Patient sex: M
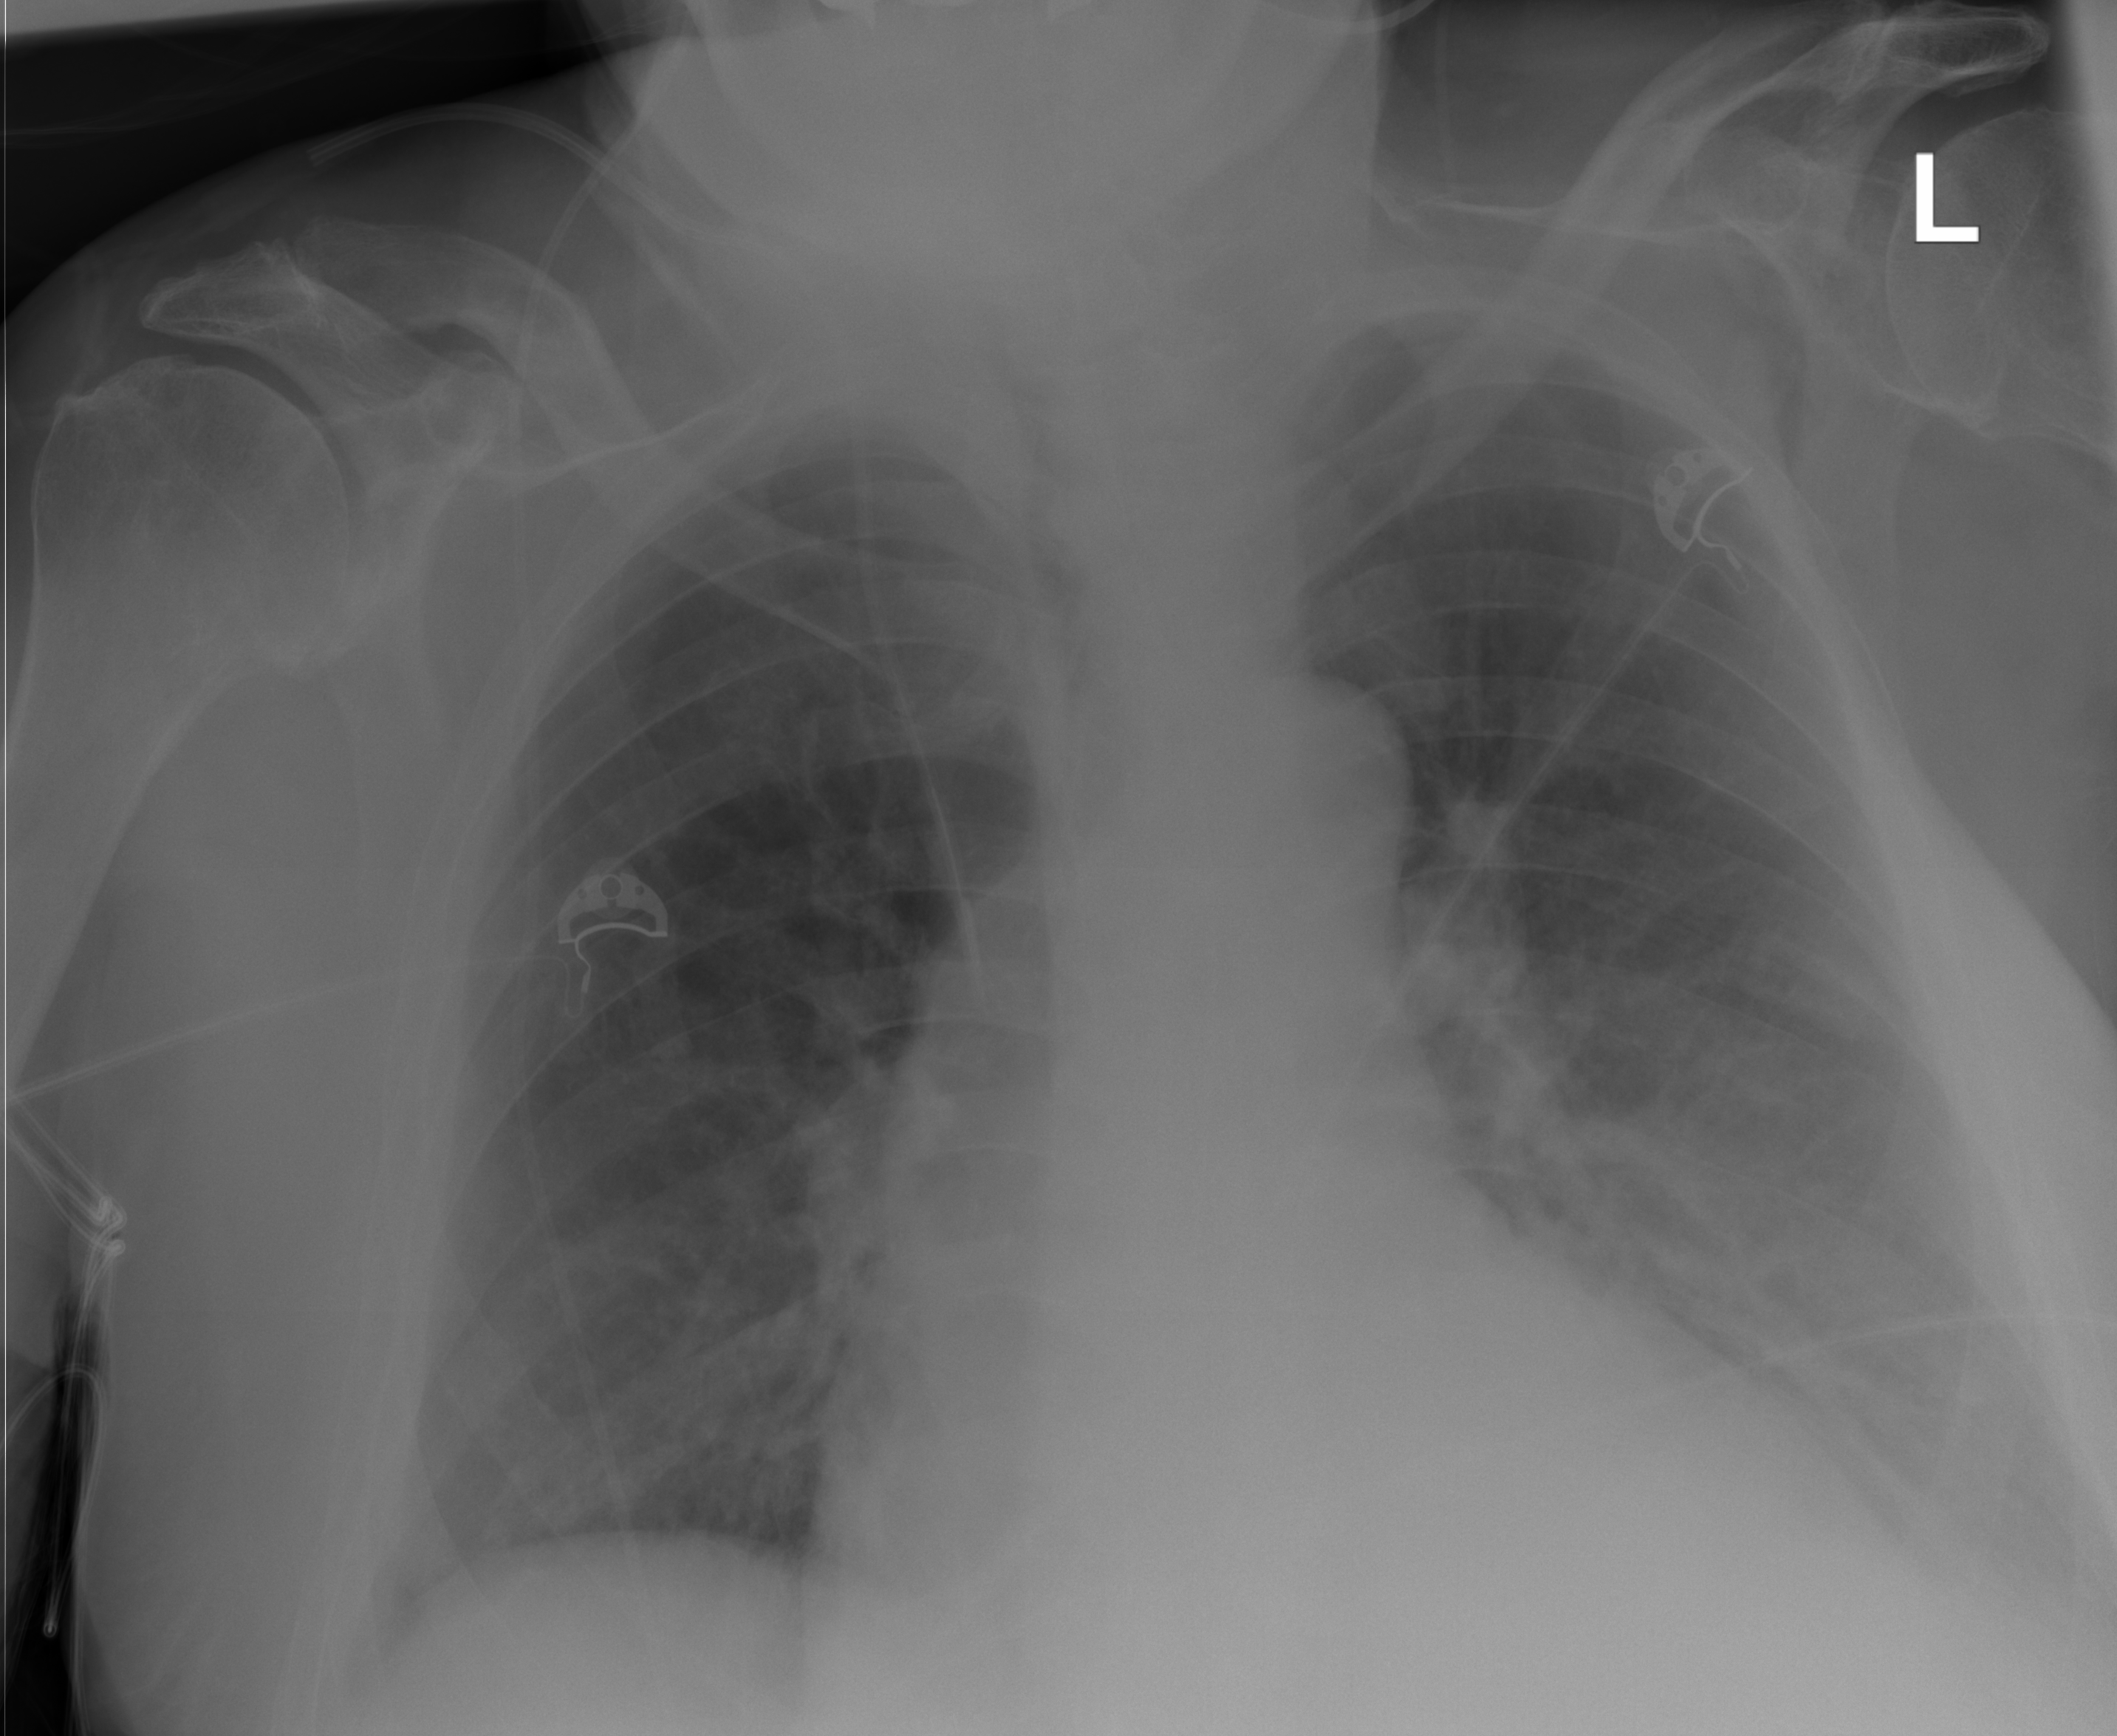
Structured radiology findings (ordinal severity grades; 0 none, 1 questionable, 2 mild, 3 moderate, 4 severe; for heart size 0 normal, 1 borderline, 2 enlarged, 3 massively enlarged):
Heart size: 2
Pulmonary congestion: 2
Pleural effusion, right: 0
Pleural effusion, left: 2
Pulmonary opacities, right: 0
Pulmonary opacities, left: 0
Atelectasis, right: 0
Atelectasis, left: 2